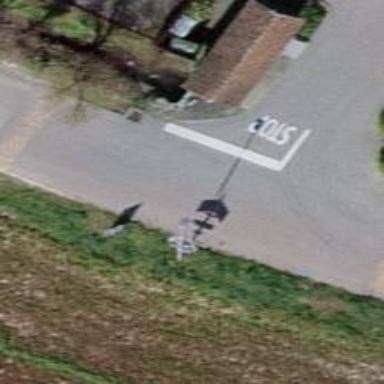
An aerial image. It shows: Bus stop along the road.